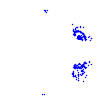
Particle: electron